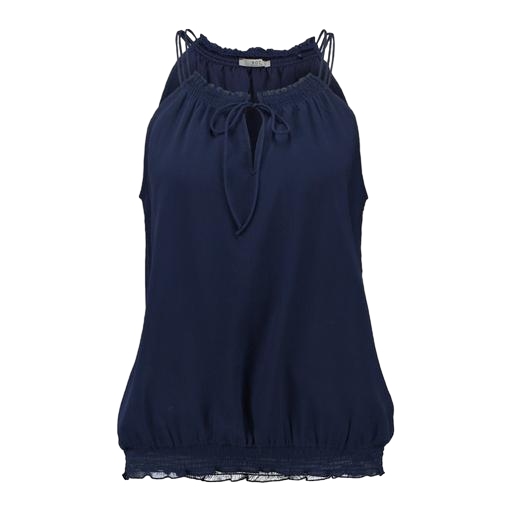
blue tie-front tank, blue paige tie neck tank, dark blue tank, white background